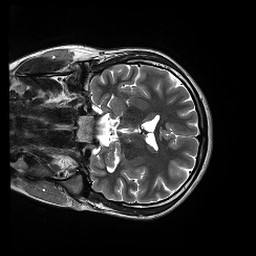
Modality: T2w
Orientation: coronal
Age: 21
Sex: male